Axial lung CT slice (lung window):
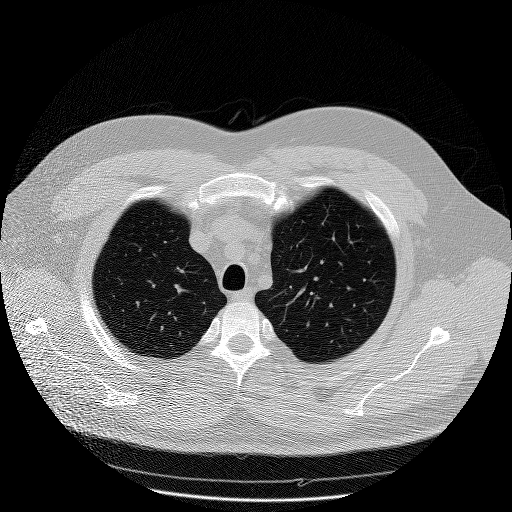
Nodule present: no